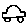
Label: car